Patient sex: M
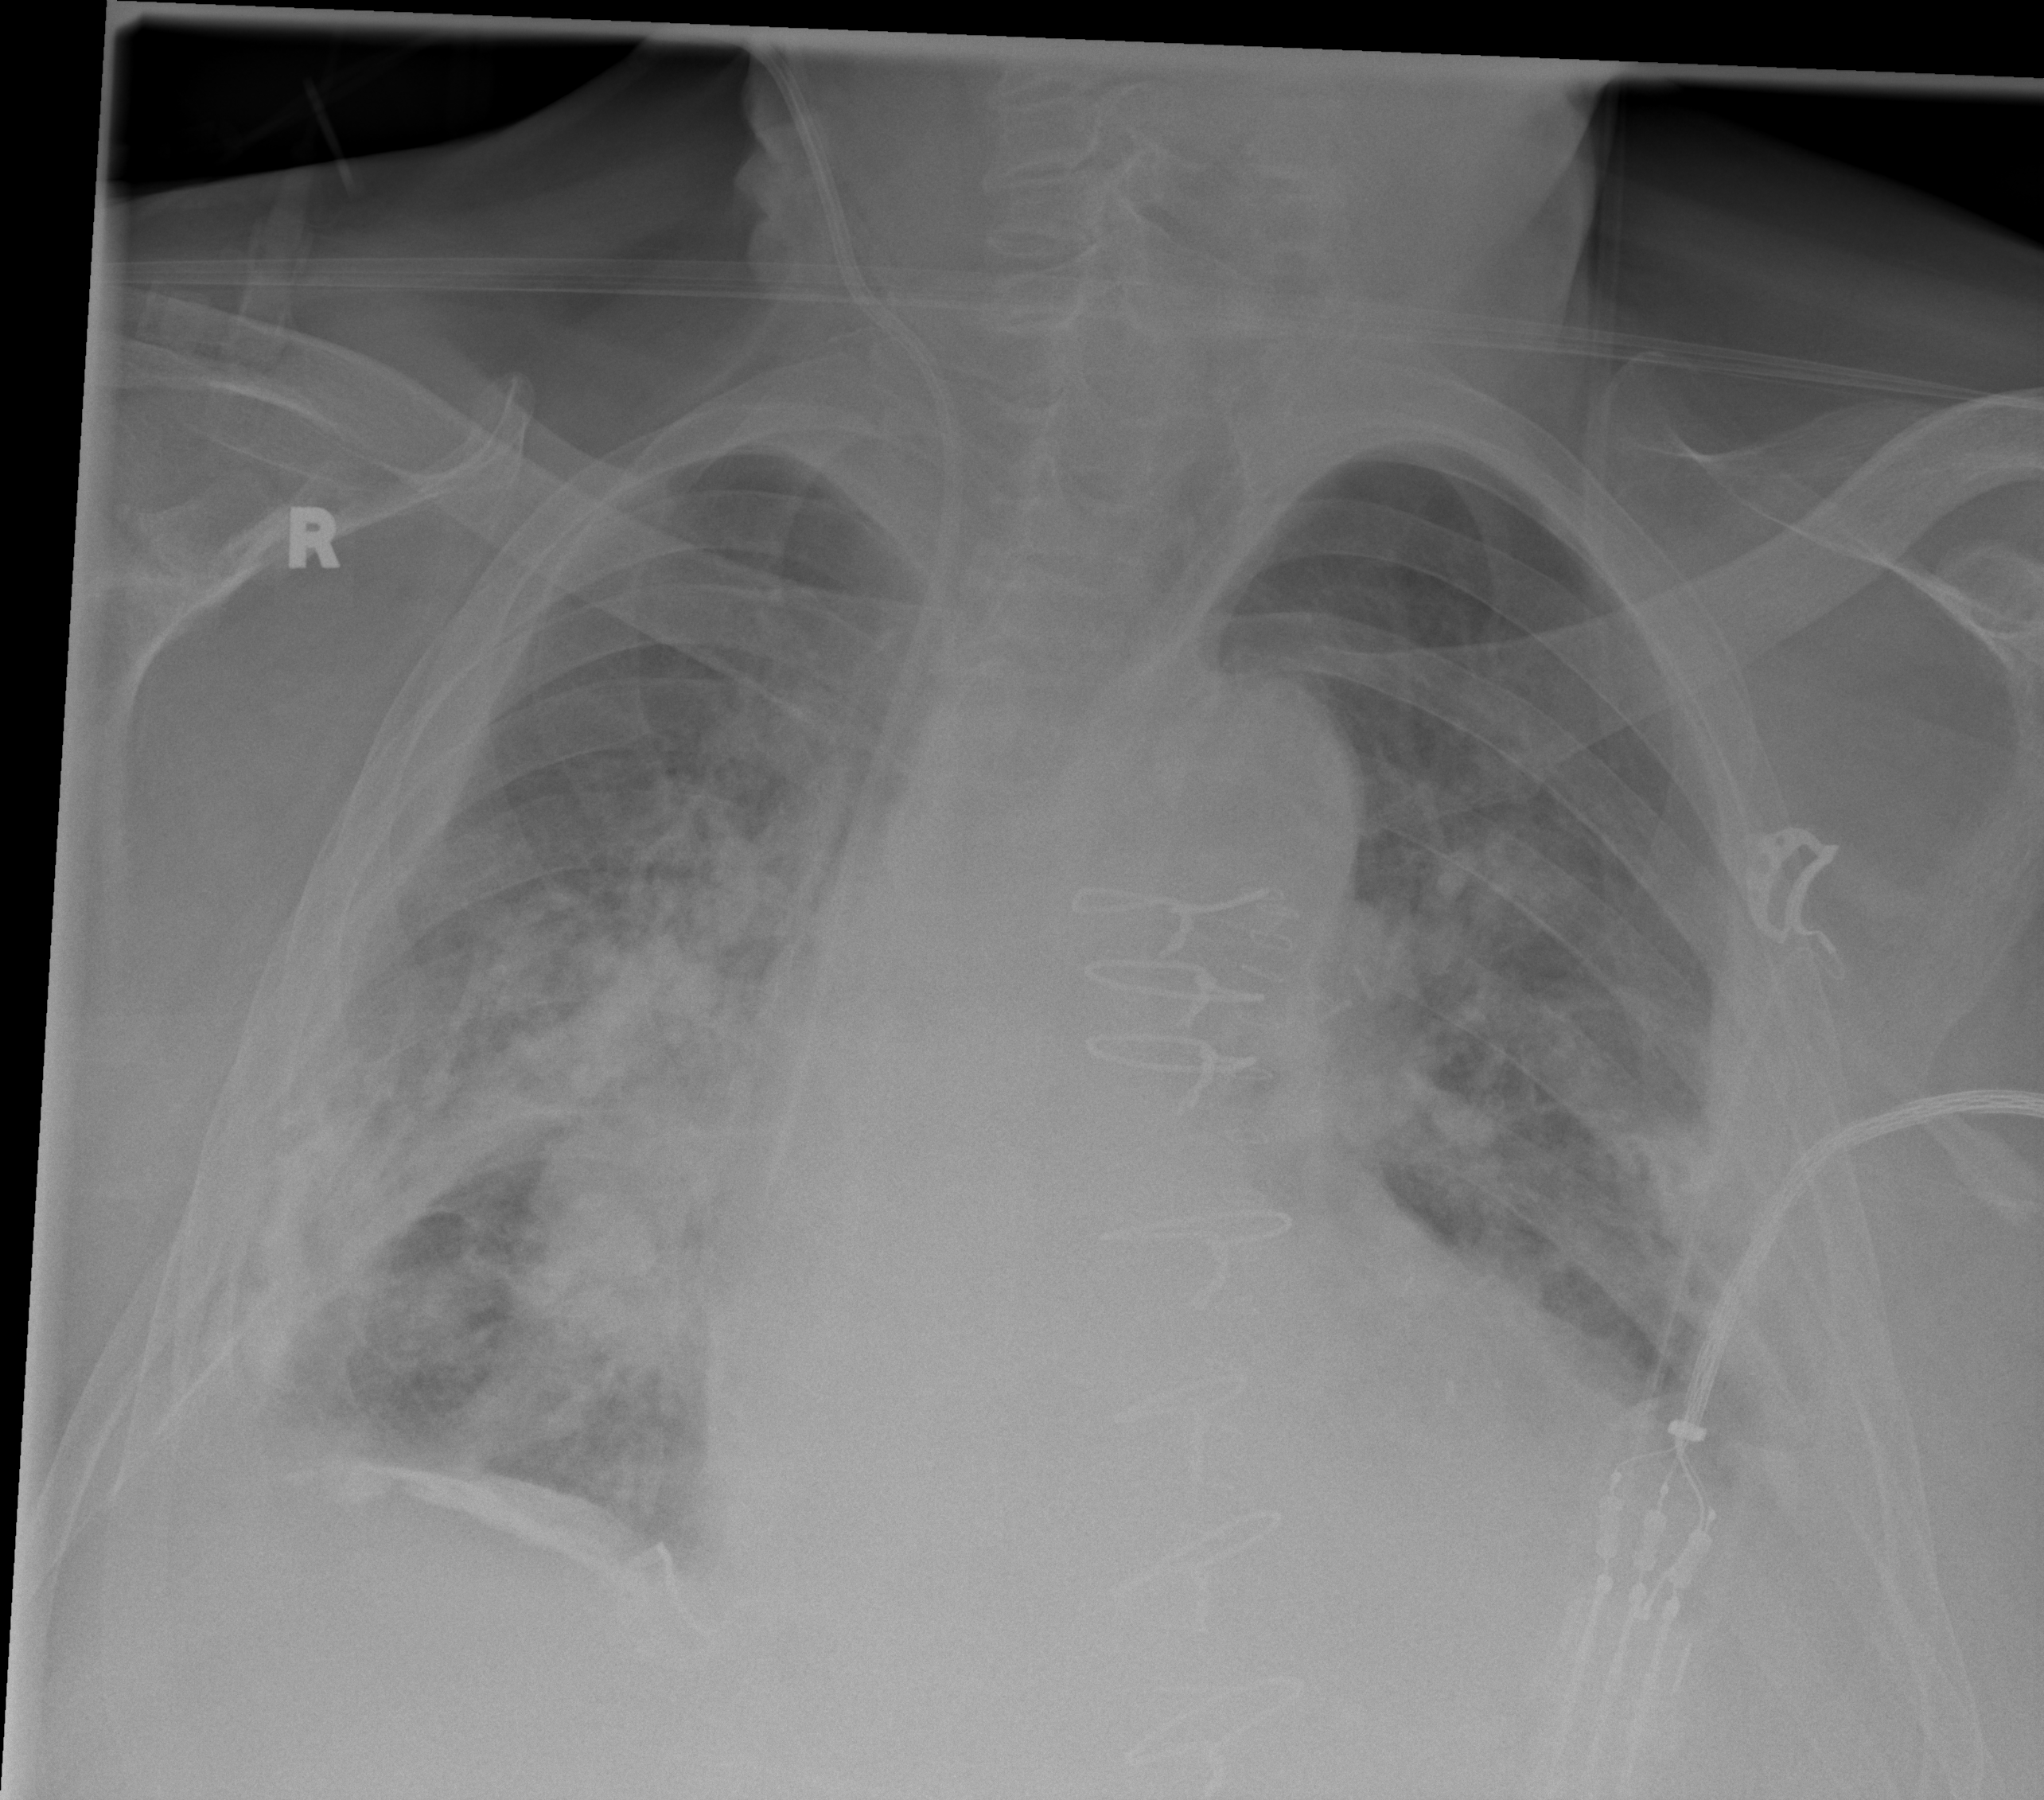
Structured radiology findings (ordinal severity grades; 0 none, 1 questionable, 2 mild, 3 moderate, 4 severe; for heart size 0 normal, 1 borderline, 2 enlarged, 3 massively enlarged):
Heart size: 2
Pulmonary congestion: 2
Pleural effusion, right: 2
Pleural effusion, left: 3
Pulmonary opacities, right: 3
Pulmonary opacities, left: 2
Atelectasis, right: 3
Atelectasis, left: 2